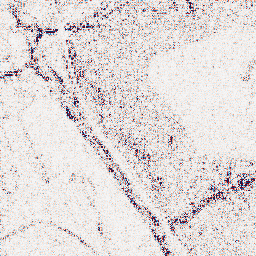
Category: wavelet
Decomposition family: wavelet_dwt
Decomposition parameters: wavelet: db4
level: 1
Upsampling method: sinc_hamming
Upsampling parameters: scale: 4
kernel_size: 16
Upsampling scale: 4